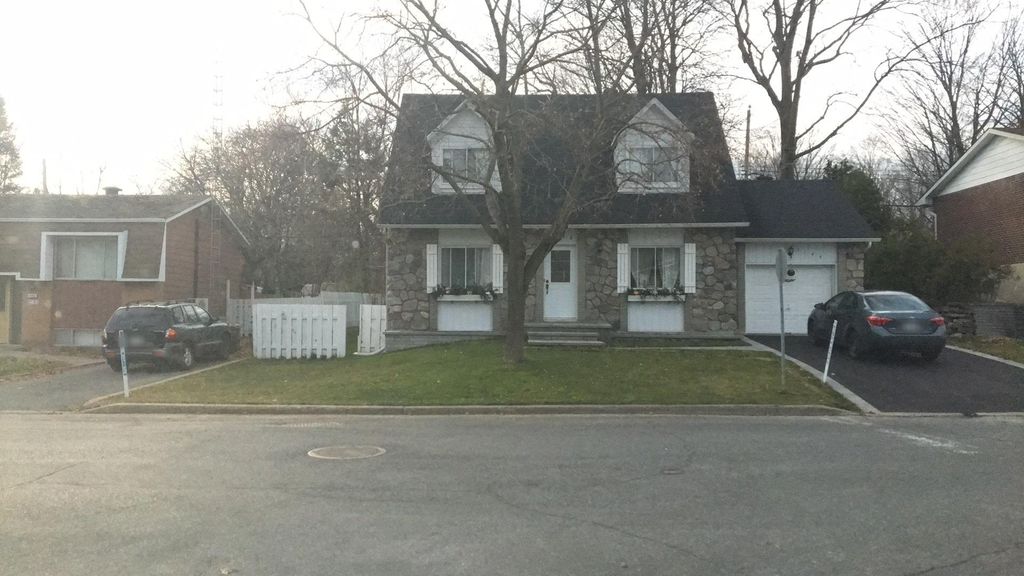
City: montreal